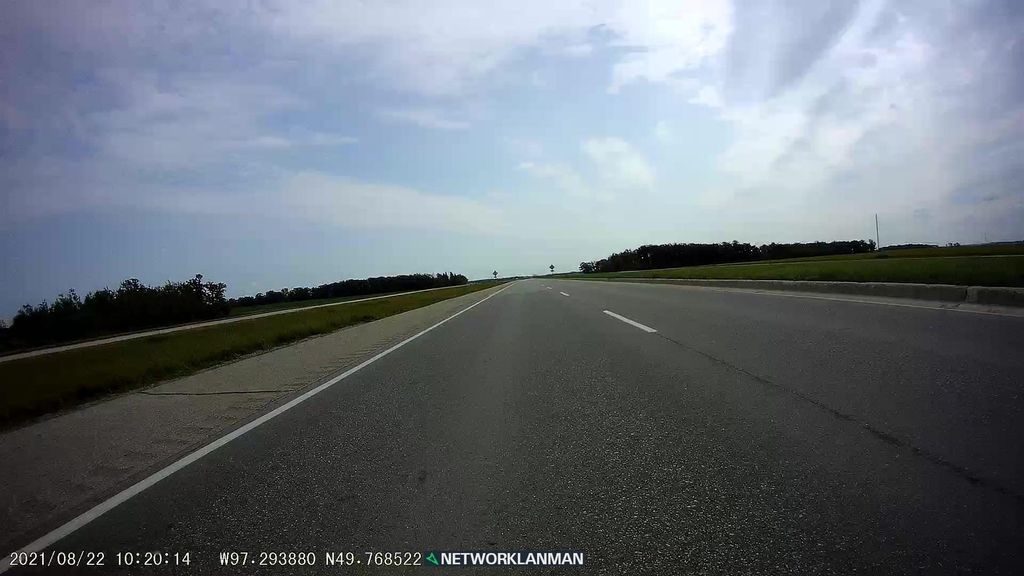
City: winnipeg